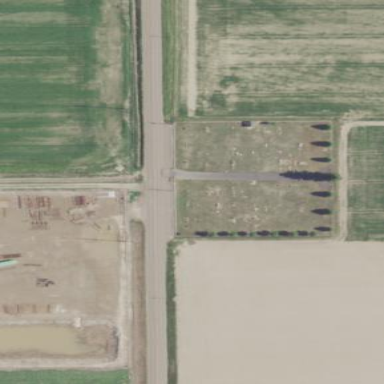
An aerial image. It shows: Cemetery.